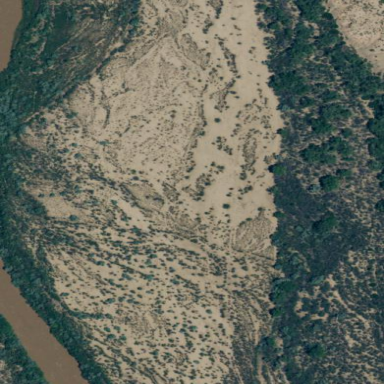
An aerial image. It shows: Sandy area in nature.